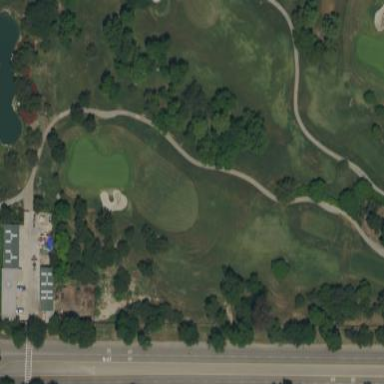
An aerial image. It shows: Grassy area designated as golf fairway.